Current action and preconditions to check: path_clear

Your task: For each precondition in the list above, predict whether it will hold at this action.

Consider the current scene as observed from the mobile robot's camera, and analyze the predicted future states of all dynamic agents (e.g., people, animals, vehicles, or any moving entities) within the NEXT SECOND.

IMPORTANT: Only answer "very likely" if you are absolutely certain—based on strong, clear evidence—that a dynamic agent will violate the precondition in the predicted future state. Do NOT answer "very likely" for unlikely, ambiguous, or low-probability risks.

Ask yourself for each precondition: Is there a high probability, with clear and convincing evidence, that the predicted future states of any dynamic agent will interfere with the predicted future state of the currently executing action within the NEXT SECOND, causing that precondition to fail?

Assess the risk level based on these predictions. Use "likely" or "very likely" if motions create a clear risk of interference.

Use "neutral" or "improbable" if agents are nearby but their predicted paths are clearly diverging or non-conflicting.

Failure Risk Categories: "very improbable", "improbable", "neutral", "likely", "very likely"

Answer Format: Output ONLY the probability_of_failure value from these categories: "very improbable", "improbable", "neutral", "likely", "very likely"

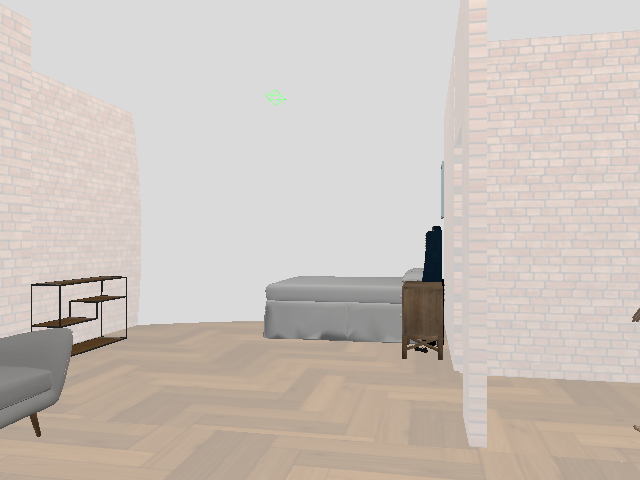

Answer: very improbable